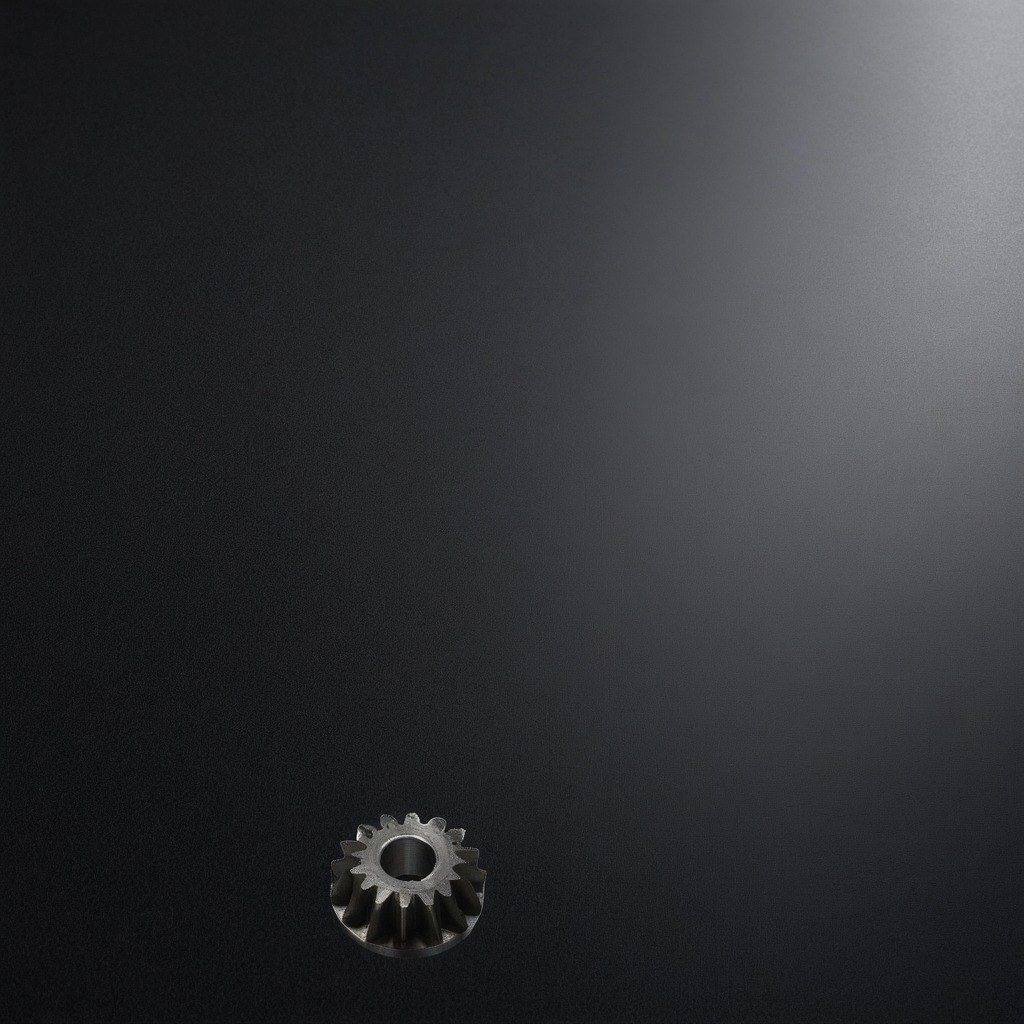
A steel gear with teeth lies on the clean granite tabletop covered with a black rubber mat inside a workshop under bright overhead lighting crisp shadows high clarity worn but beneath the mat